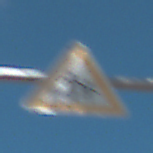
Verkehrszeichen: KinderLinks
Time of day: Midday
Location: Outdoor (Nature)
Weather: PartlyCloudy
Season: NotSpecified
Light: Natural